Aerial crown-view tile of a tropical tree (Barro Colorado Island, Panama), acquired 20240611:
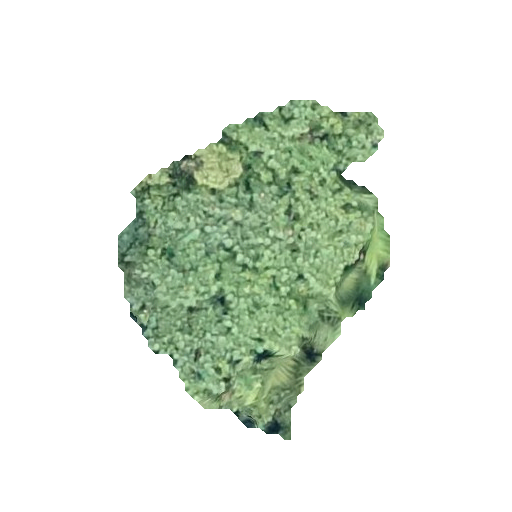
Species: Ochroma pyramidale
GBIF accepted scientific name: Ochroma pyramidale
Crown area: 94.498 m²